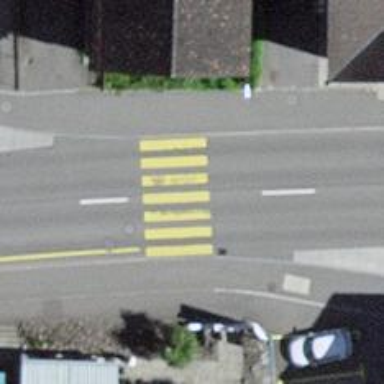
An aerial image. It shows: Marked crossing with zebra markings.